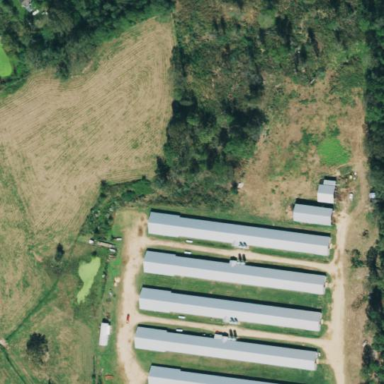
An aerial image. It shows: Farmyard area.